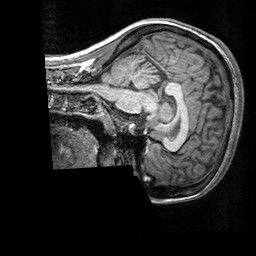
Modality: T1w
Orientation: sagittal
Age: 25
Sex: female
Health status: healthy
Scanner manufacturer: siemens
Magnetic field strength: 3 T
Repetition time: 2.3 s
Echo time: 0.00303 s